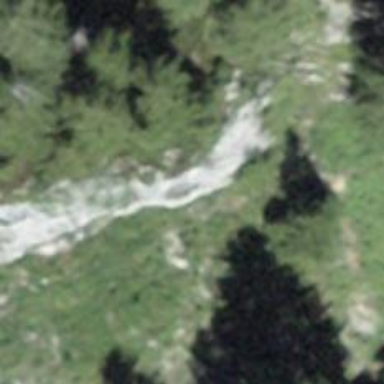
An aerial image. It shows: Natural cliff.